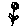
Label: flower